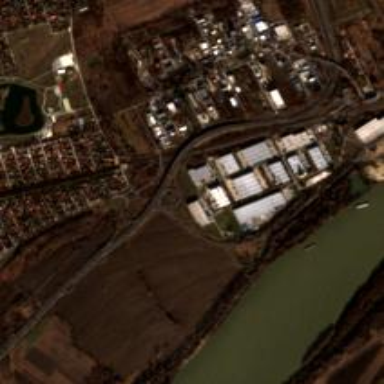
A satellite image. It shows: Industrial area with distributor. The area is enclosed by fence.